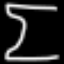
Label: hourglass